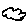
Label: cloud